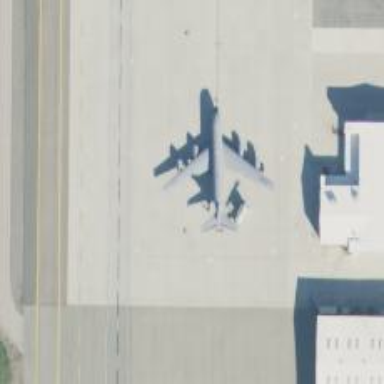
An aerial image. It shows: Image of taxiway at airport.